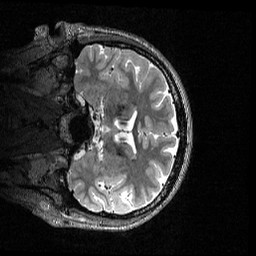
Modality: T2w
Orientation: coronal
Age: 21
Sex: male
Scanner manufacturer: siemens
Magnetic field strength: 3 T
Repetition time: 3.2 s
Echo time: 0.56 s